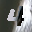
Label: 4